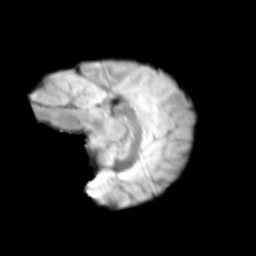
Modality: T2w
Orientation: sagittal
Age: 11
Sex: male
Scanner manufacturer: siemens
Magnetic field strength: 3 T
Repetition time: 3.8 s
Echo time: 0.07 s